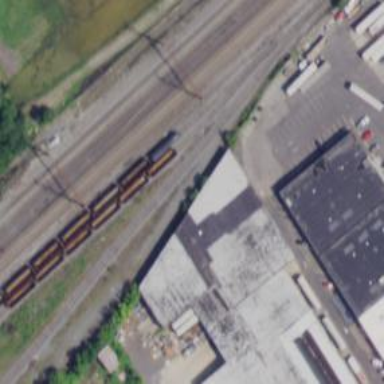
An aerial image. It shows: Abandoned railway yard is depicted.